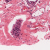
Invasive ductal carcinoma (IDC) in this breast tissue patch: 0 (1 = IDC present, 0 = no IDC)